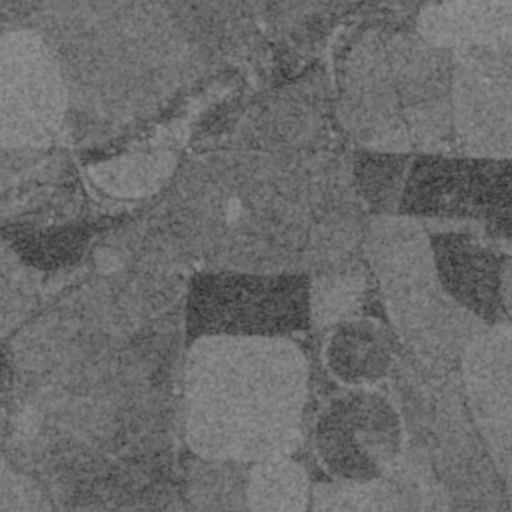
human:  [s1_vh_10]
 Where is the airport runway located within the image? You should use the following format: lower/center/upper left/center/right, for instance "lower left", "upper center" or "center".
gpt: The airport runway is located in the upper left of the image.
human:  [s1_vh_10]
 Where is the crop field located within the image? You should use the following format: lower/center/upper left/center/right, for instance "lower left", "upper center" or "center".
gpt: There is no crop field in the image.

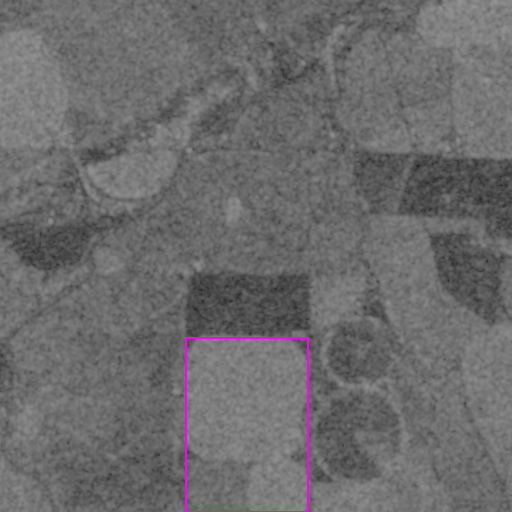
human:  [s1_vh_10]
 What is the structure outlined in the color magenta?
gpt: The structure outlined in magenta is a crop field.
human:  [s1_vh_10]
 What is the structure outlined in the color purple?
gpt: There is no purple outline.